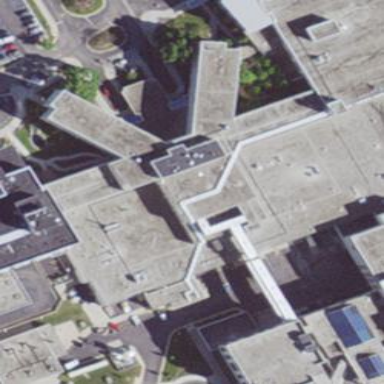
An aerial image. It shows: Hospital building.